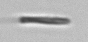
Label: fiber